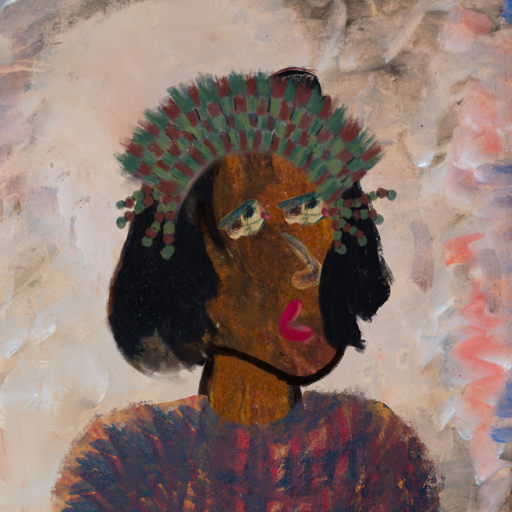
Background: Roy_Bahadur, Head And Neck Side: Mosgoul, Face Side: Pipe, Bust: In_The_Sun, Hair Side: Mosgoul, Head Accessory: After_Raid_Crown, Second Necklace: Blank, Necklace: Blank, Baby: Blank